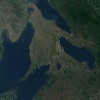
Label: land